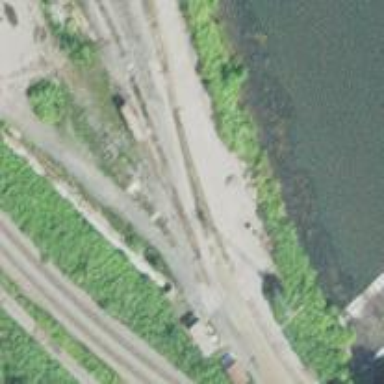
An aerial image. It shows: Railway junction.